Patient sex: F
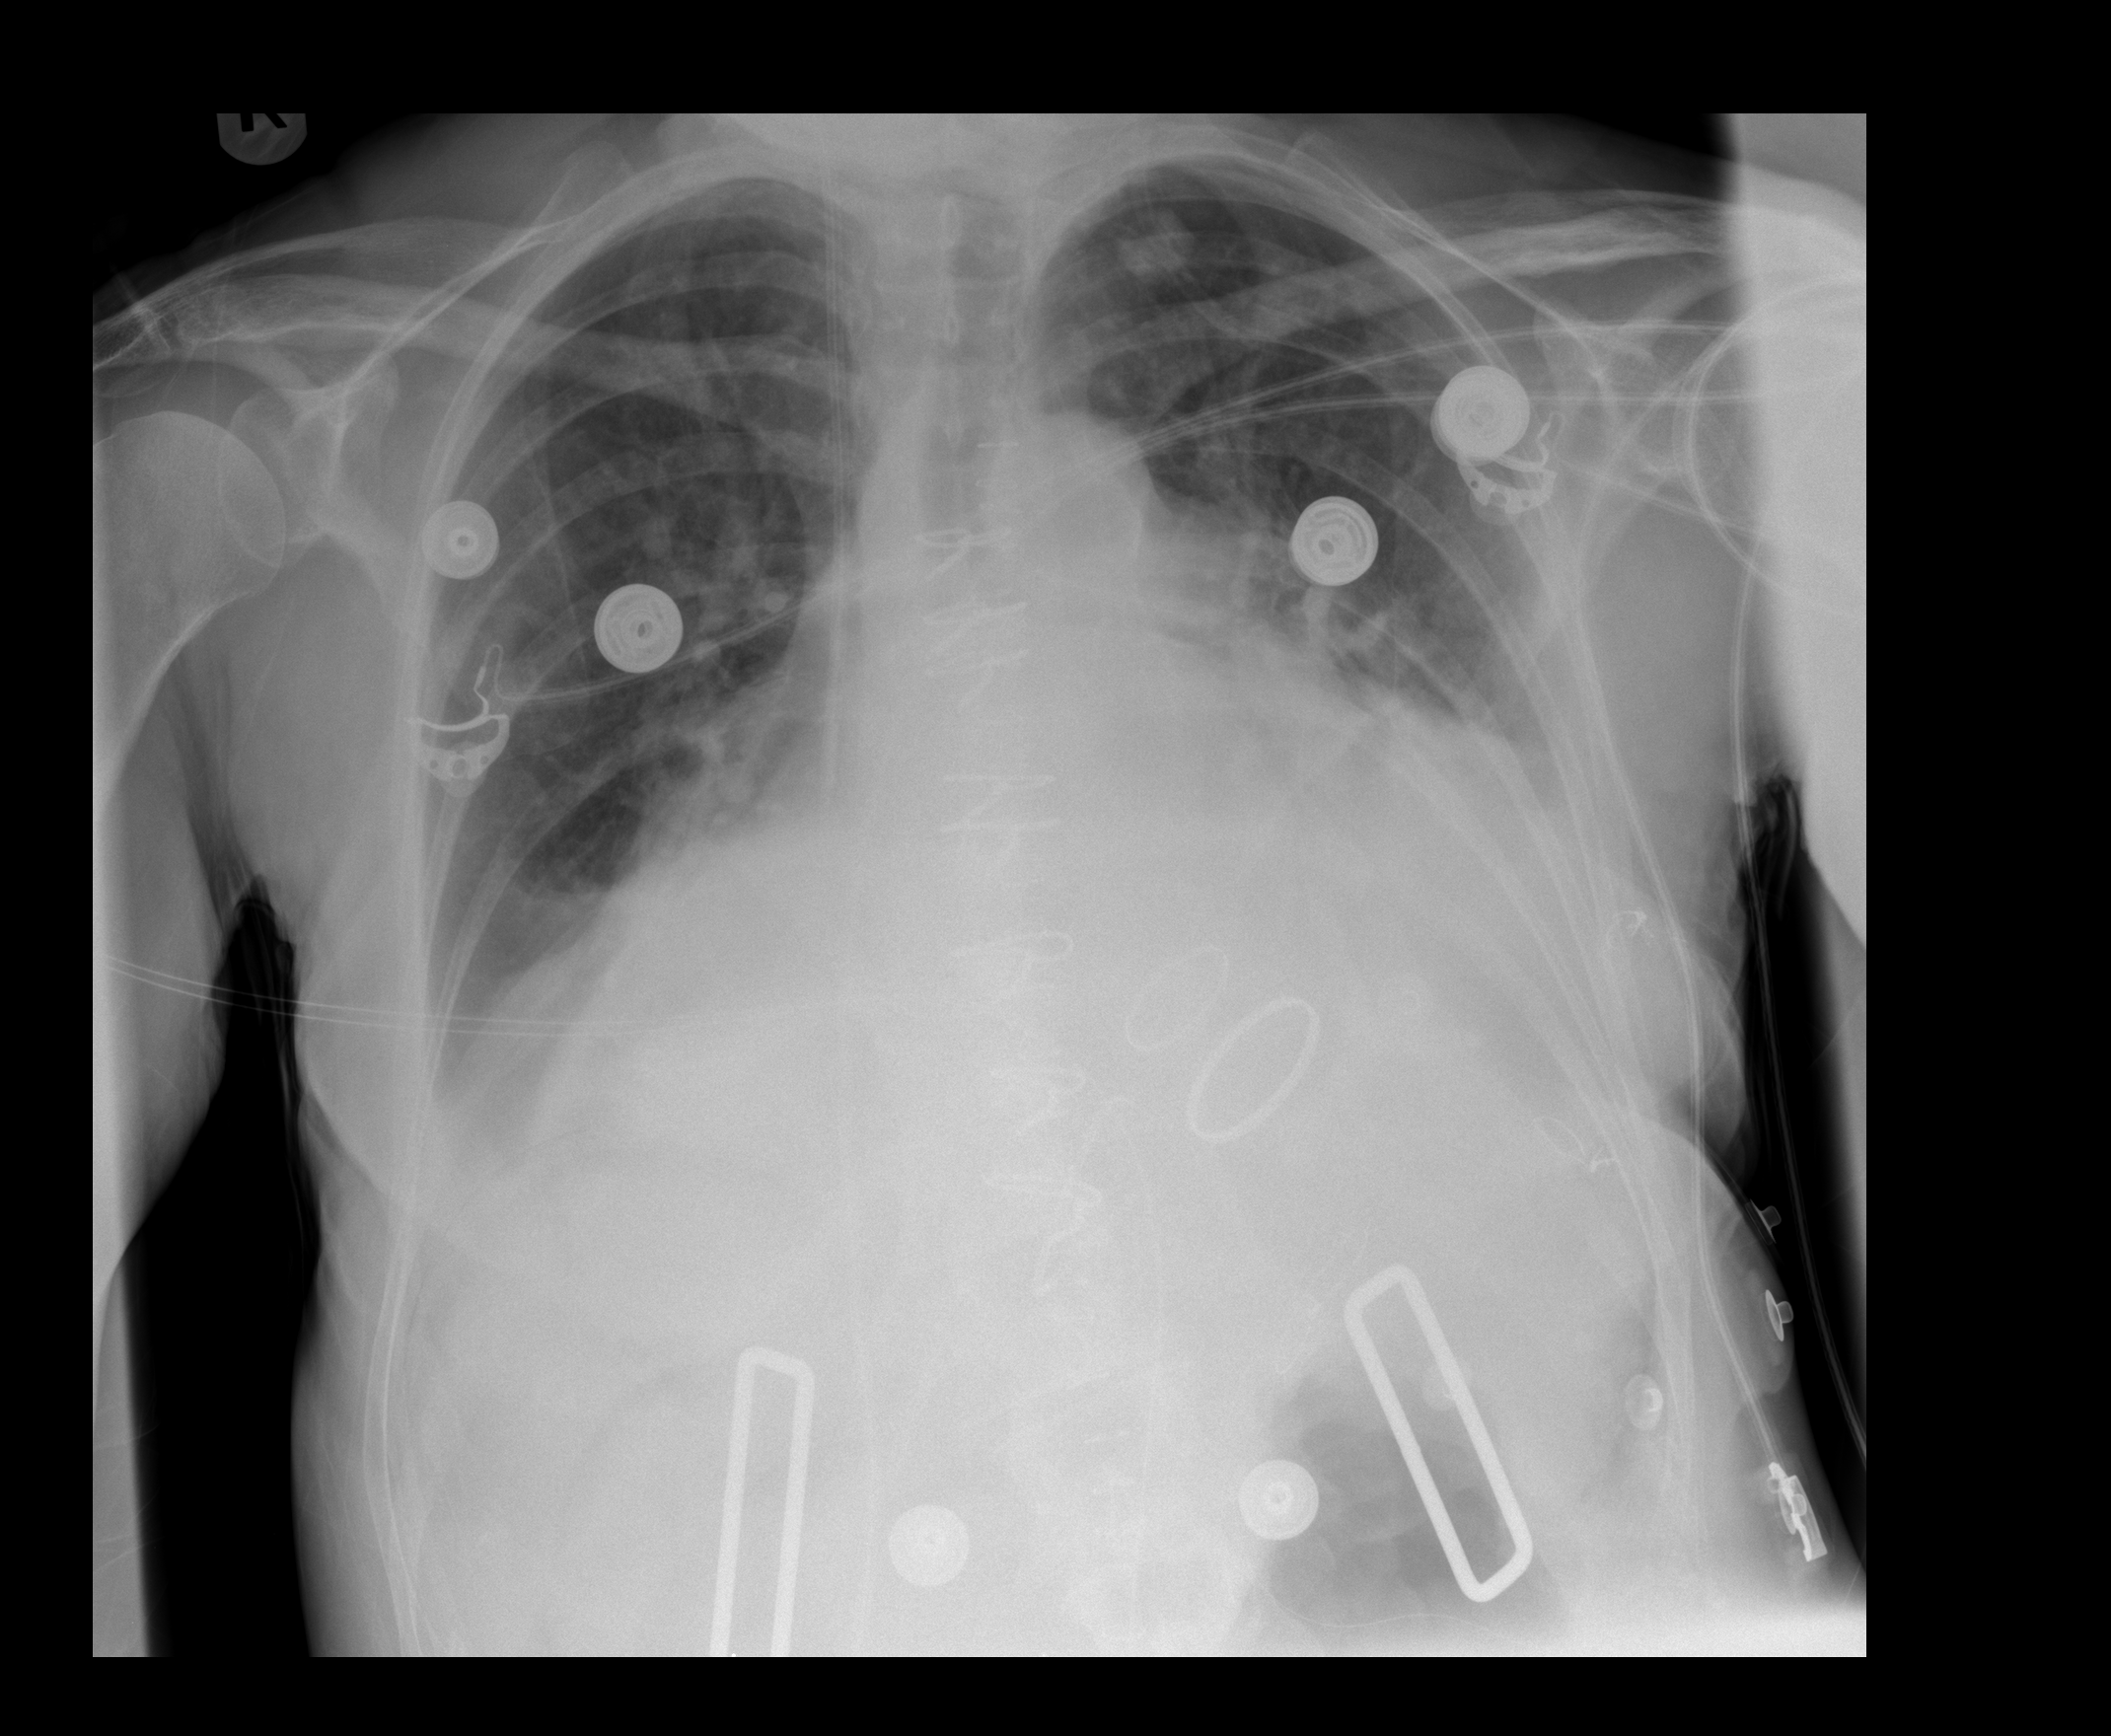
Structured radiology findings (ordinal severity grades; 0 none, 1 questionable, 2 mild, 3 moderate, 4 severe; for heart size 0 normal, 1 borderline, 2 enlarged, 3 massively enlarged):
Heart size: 3
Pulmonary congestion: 2
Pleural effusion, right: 2
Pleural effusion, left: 2
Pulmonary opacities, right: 0
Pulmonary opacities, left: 0
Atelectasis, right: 2
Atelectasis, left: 2